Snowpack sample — Snodgrass Mountain, Crested Butte, Colorado (2/4/25, 12:06 PM MST)
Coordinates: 38.923, -106.968
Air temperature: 35 °F
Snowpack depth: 80 cm
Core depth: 60 cm
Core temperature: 32 °F
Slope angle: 14°, slope face: 78°
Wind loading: low
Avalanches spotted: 0
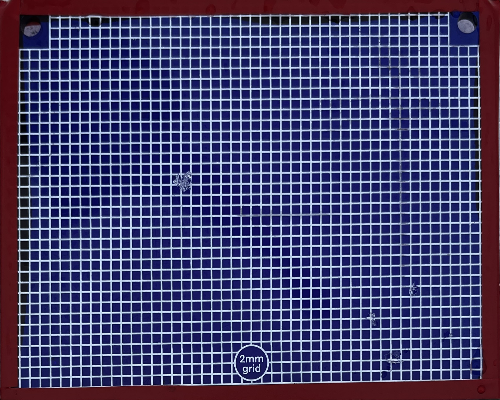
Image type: profile
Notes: No avalanches nearby, unusually warm weather for the last month reported by residents, Collected 25 yards from treeline